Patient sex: F
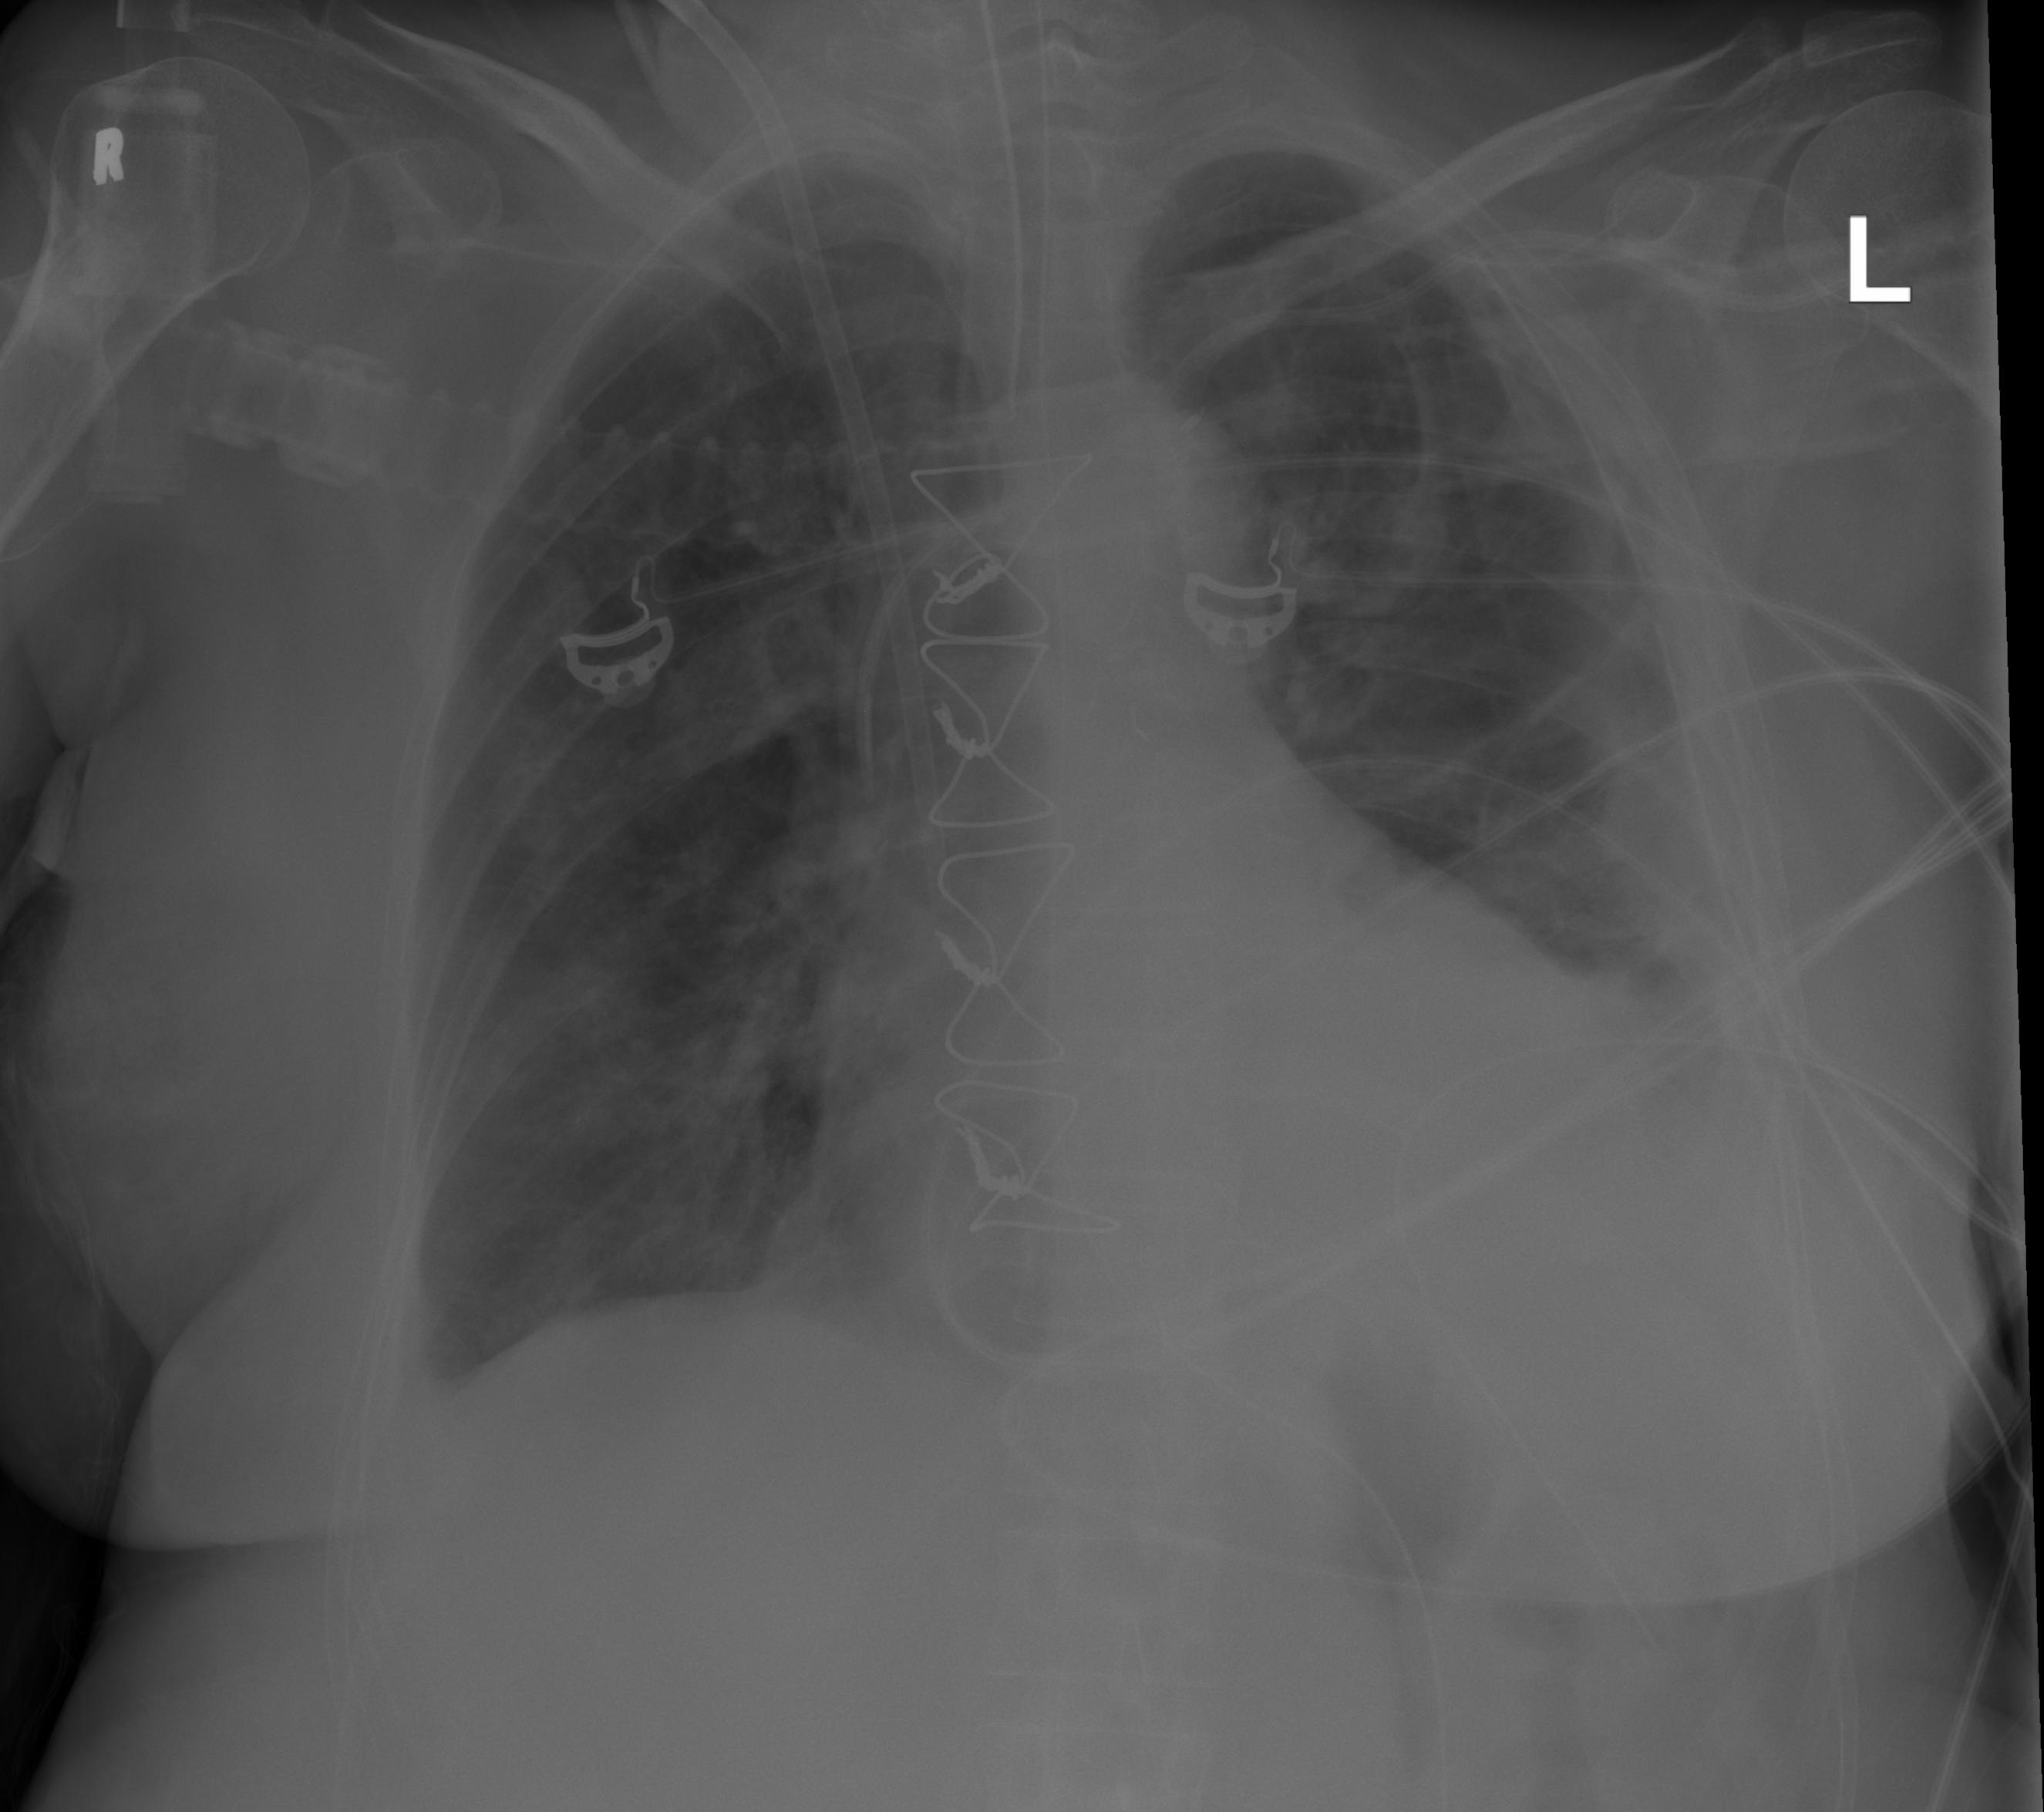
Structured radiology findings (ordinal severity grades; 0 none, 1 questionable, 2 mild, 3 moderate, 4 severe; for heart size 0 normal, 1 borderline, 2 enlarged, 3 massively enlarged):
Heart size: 1
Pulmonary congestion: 0
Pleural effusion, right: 1
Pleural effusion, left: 2
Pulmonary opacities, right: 2
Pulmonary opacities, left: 1
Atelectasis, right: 2
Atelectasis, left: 3